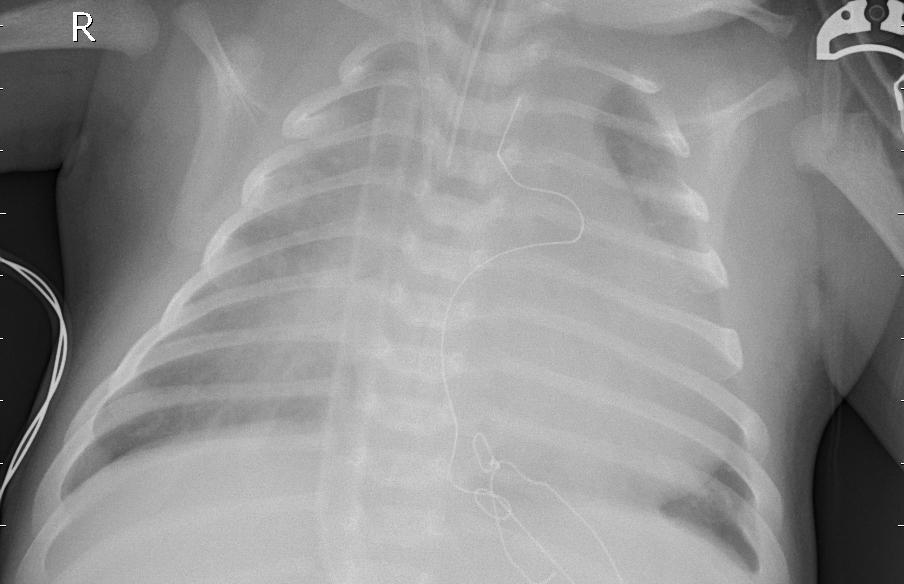
Diagnosis: PNEUMONIA